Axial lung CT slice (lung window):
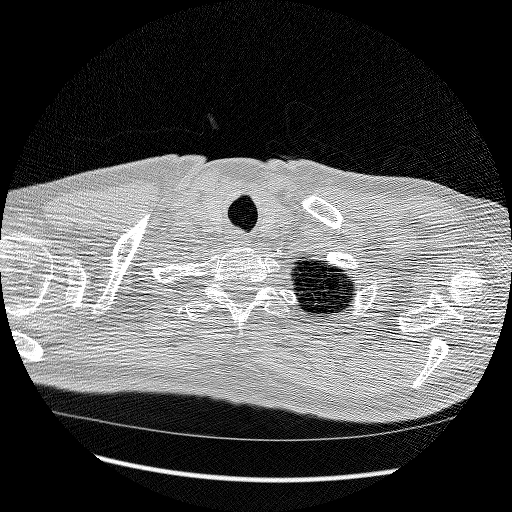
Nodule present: no